The image shows the envelope spectrum of a rolling-element bearing's vibration signal, with the characteristic fault frequencies (BPFO outer race, BPFI inner race, BSF ball, FTF cage) marked as reference lines. What is the most likely bearing condition (normal, inner_race, outer_race, ball)?
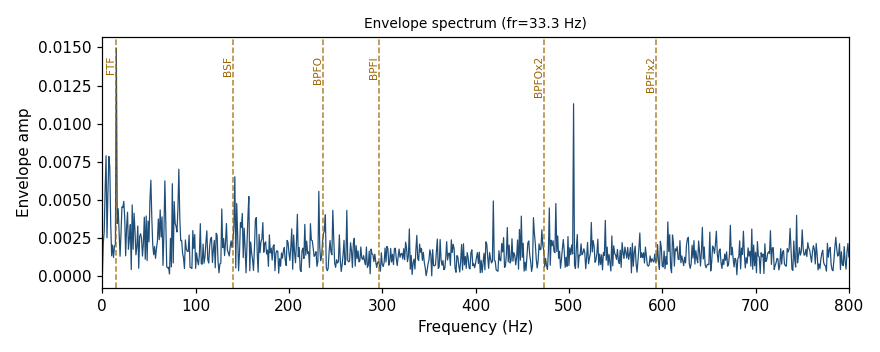
Answer: normal